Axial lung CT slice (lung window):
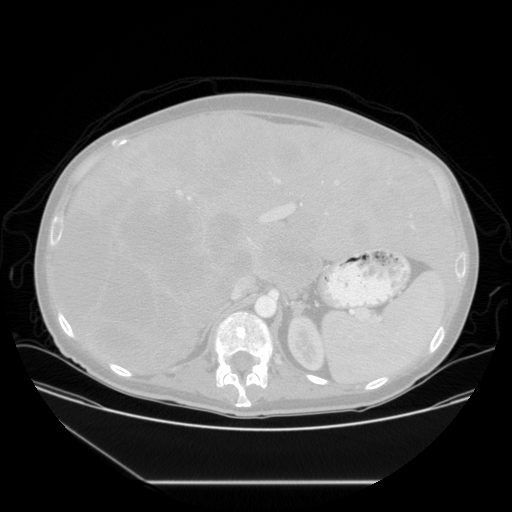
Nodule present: no